Interaction volume radius: 5 \u00c5
Interaction volume height: 35 \u00c5
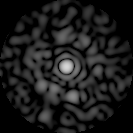
Disorder parameter: 0.8112